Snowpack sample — Snodgrass Mountain, Crested Butte, Colorado (2/4/25, 12:06 PM MST)
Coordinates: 38.923, -106.968
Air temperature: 35 °F
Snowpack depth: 80 cm
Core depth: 70 cm
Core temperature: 32 °F
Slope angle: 14°, slope face: 78°
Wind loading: low
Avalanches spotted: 0
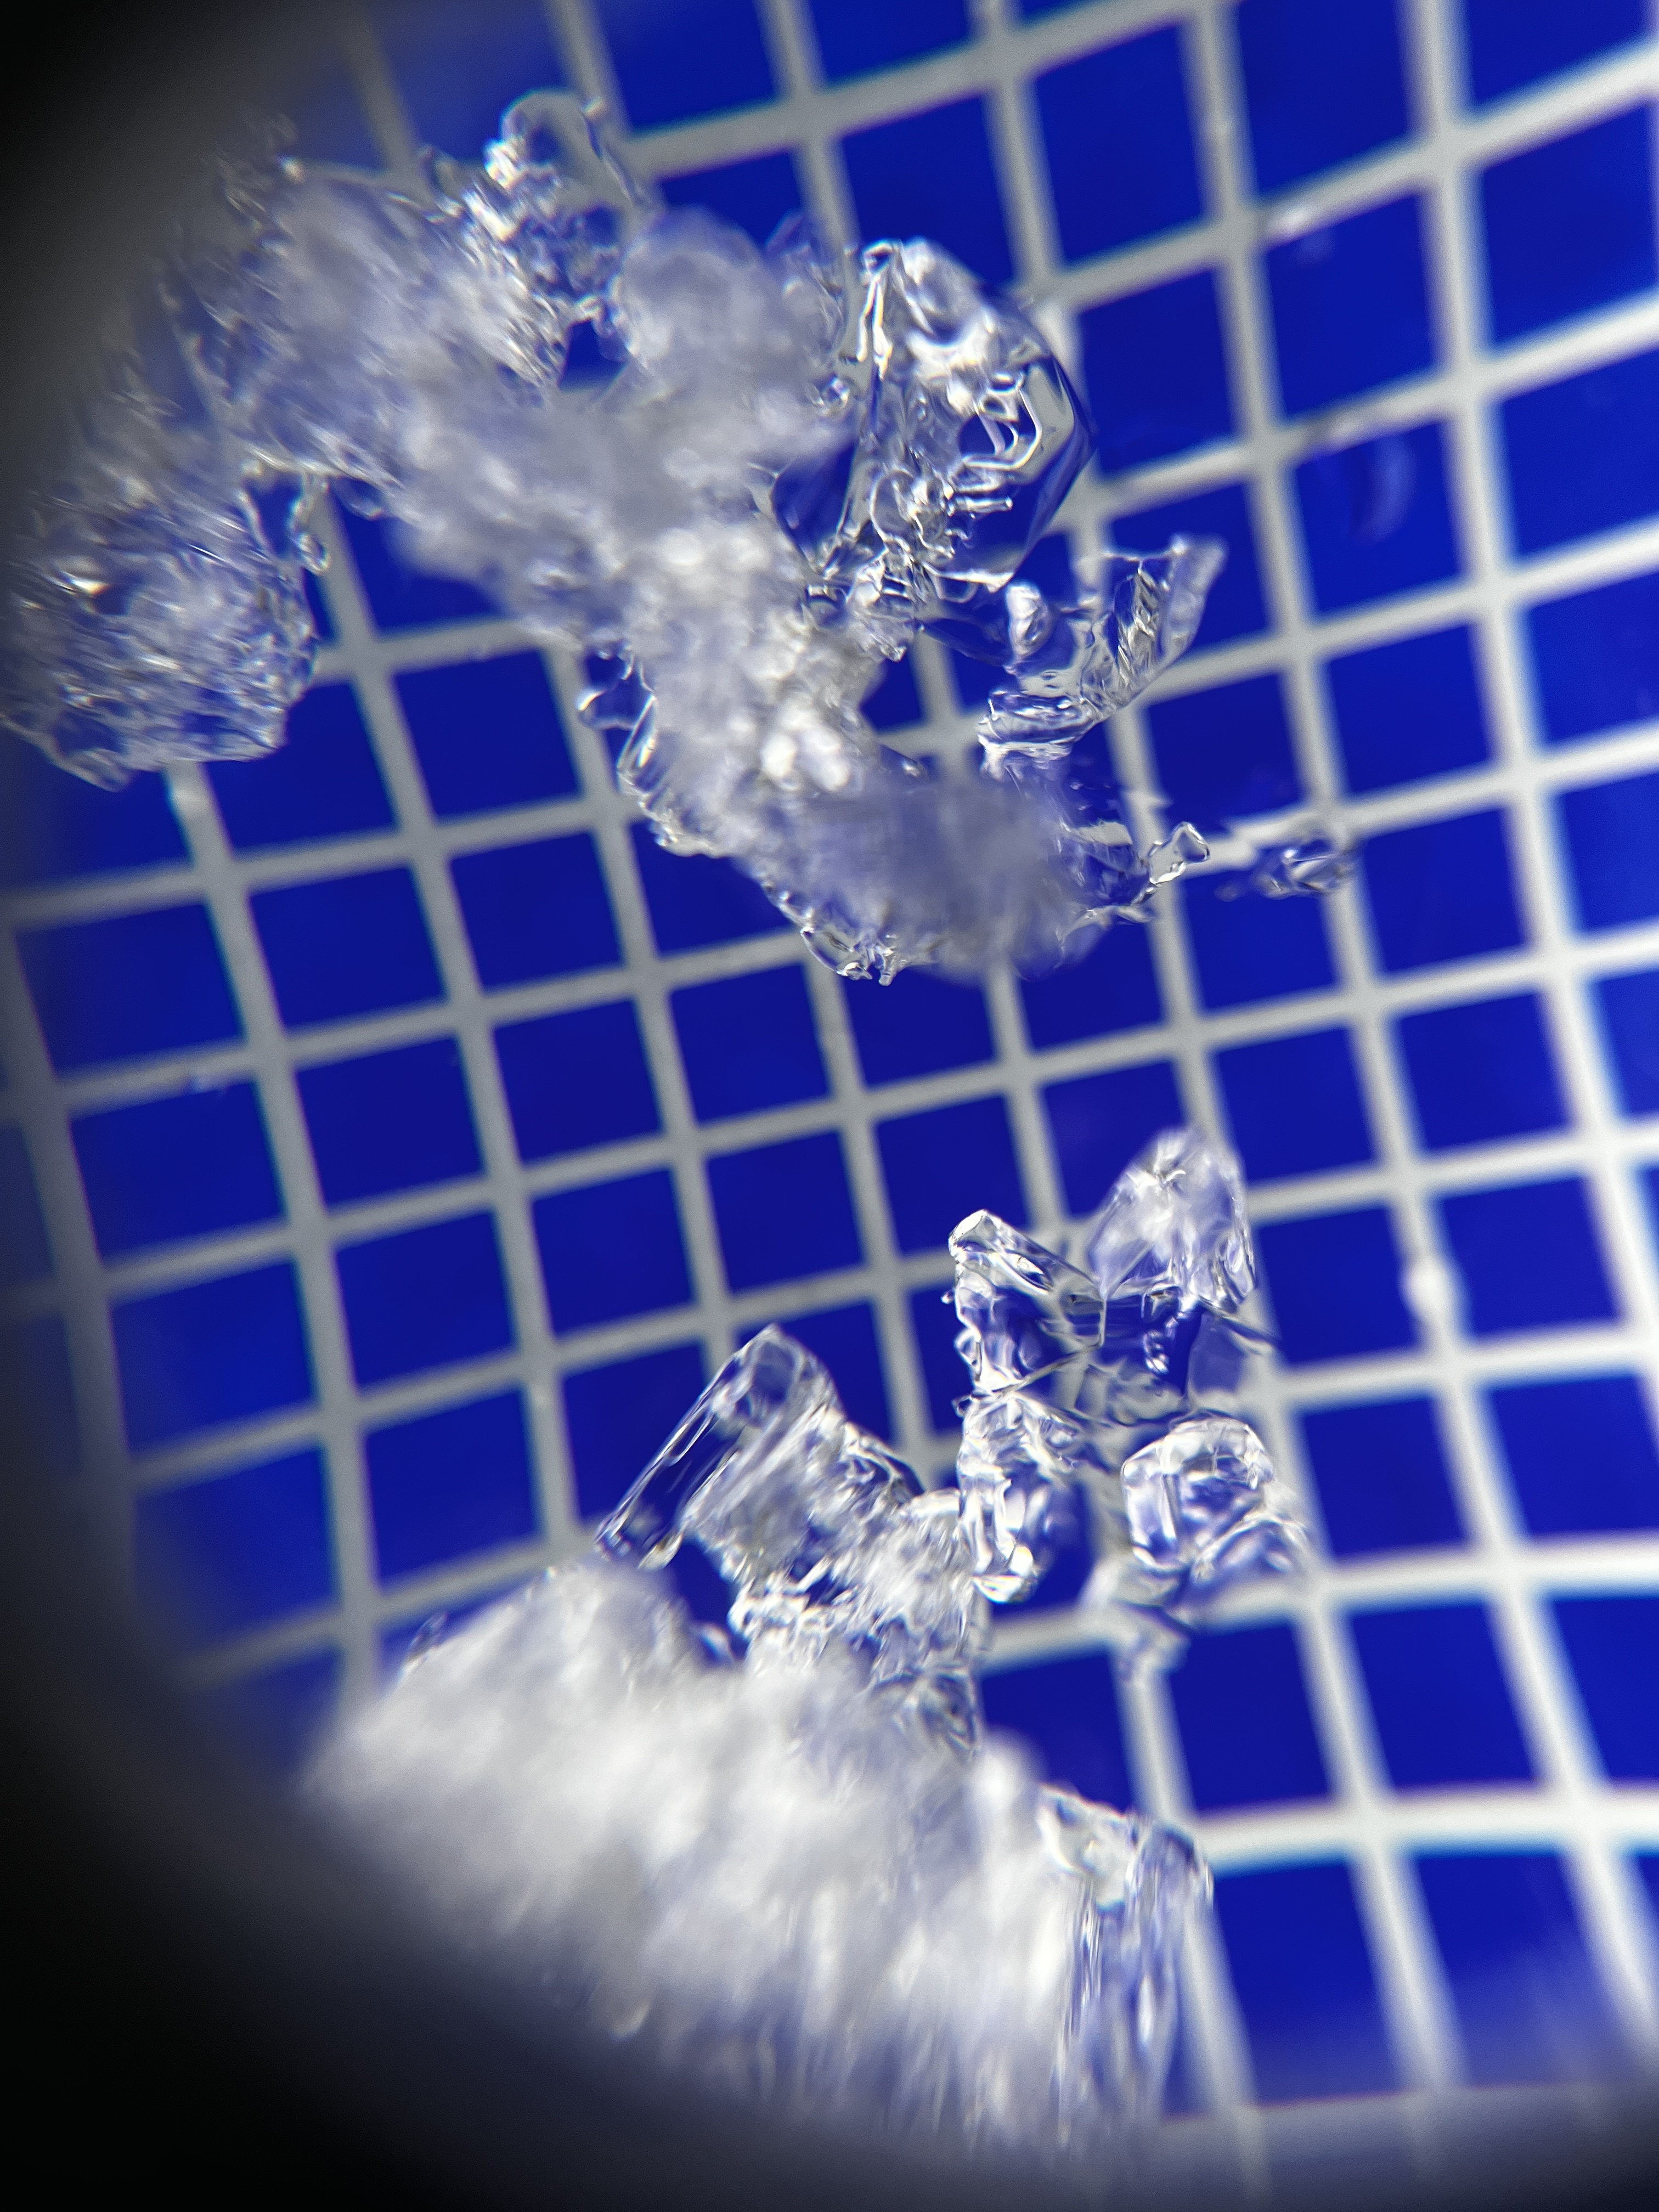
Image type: magnified_profile
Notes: No avalanches nearby, unusually warm weather for the last month reported by residents, Collected 25 yards from treeline